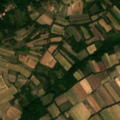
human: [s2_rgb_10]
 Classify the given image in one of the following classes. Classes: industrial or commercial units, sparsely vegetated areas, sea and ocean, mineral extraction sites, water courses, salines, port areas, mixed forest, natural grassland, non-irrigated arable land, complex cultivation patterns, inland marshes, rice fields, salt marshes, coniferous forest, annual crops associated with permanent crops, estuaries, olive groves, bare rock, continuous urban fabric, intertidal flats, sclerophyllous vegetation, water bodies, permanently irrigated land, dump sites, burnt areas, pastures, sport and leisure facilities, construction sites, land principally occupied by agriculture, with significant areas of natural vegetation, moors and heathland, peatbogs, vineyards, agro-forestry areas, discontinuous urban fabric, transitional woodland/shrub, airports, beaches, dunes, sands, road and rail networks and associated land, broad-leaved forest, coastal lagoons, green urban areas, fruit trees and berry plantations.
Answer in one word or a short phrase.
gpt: non-irrigated arable land, complex cultivation patterns, land principally occupied by agriculture, with significant areas of natural vegetation